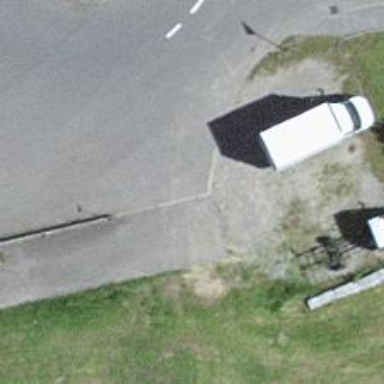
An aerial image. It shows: Driveway leading to service road.